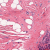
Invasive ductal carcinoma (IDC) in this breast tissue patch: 0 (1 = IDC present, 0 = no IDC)